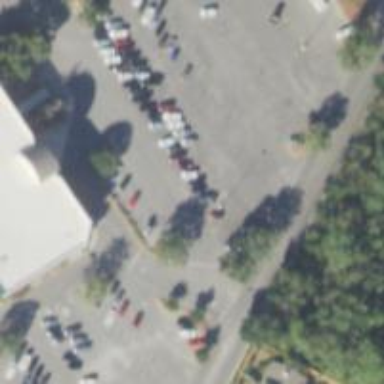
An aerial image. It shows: Parking space.